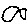
Label: fish